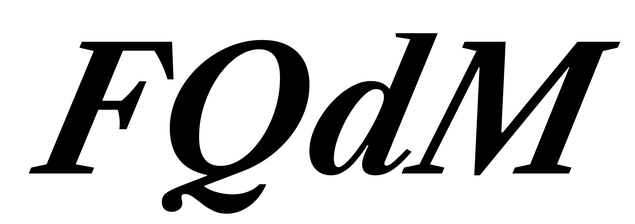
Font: LibreCaslonText-Italic_Bold_Italic